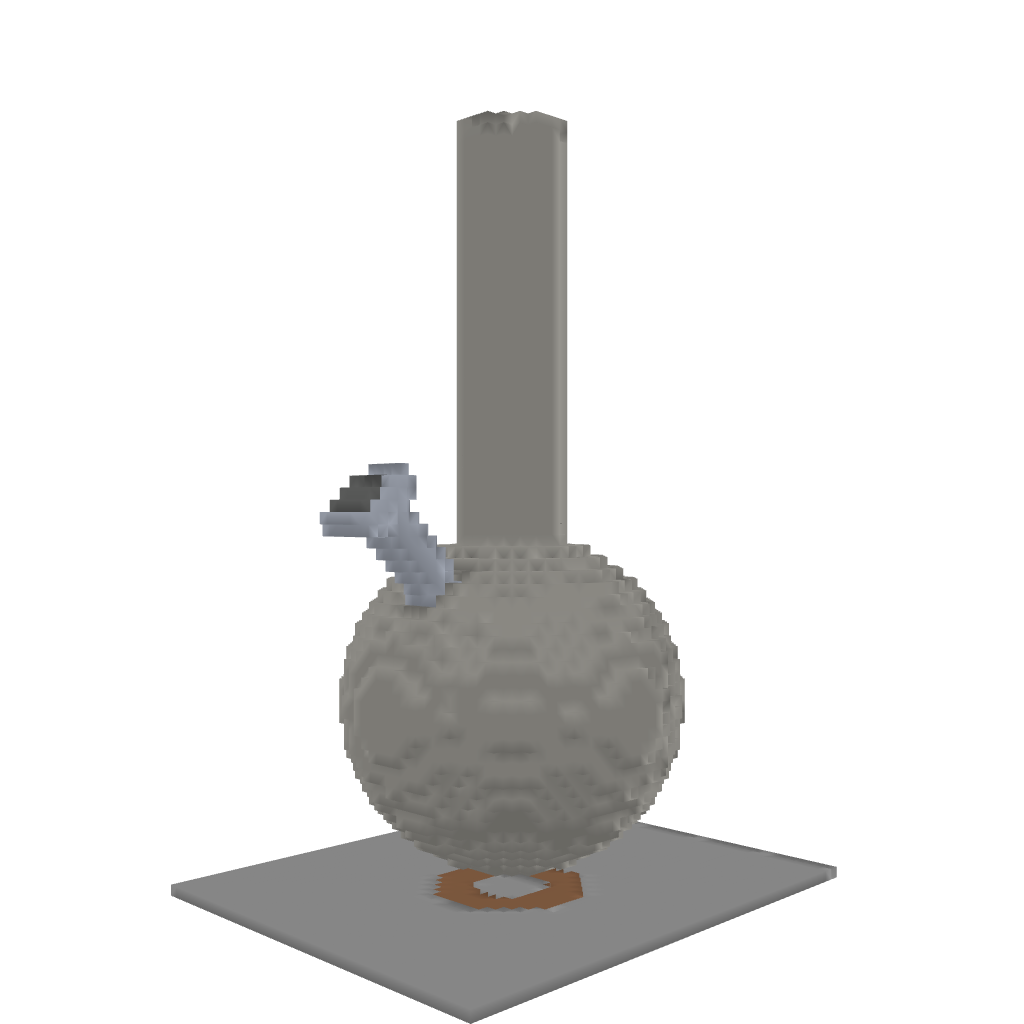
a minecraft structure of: Sly's bong